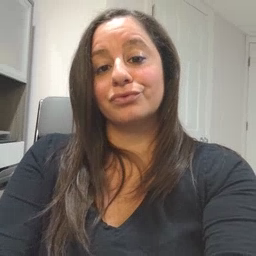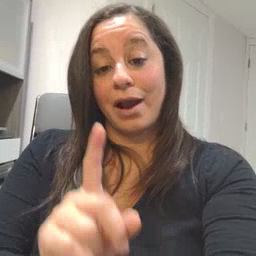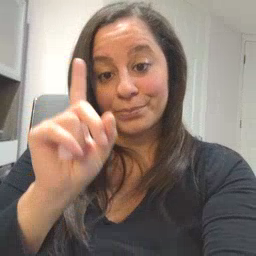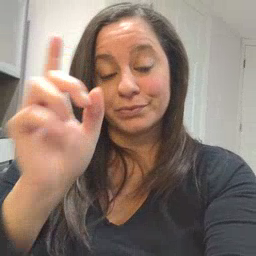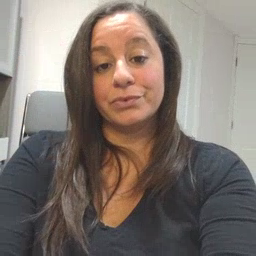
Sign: up